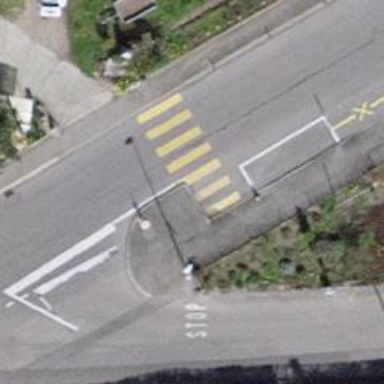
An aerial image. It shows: Zebra crossing on the road.